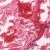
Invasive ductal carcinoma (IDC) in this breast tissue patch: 0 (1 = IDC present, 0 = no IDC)